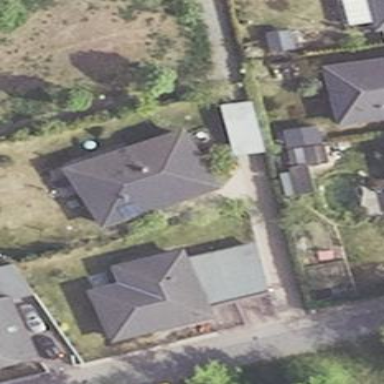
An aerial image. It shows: Detached building.